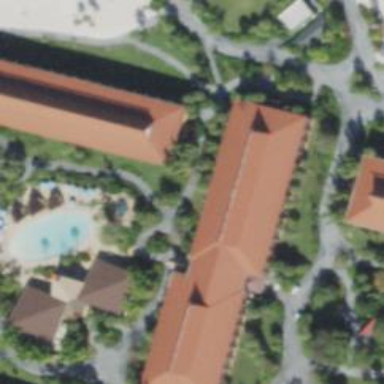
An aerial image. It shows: Hotel building.